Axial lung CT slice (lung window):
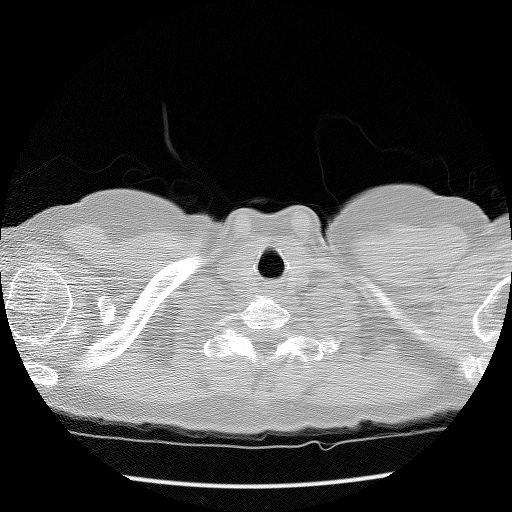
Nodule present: no